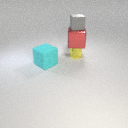
small yellow metal cylinder behind large cyan rubber cube